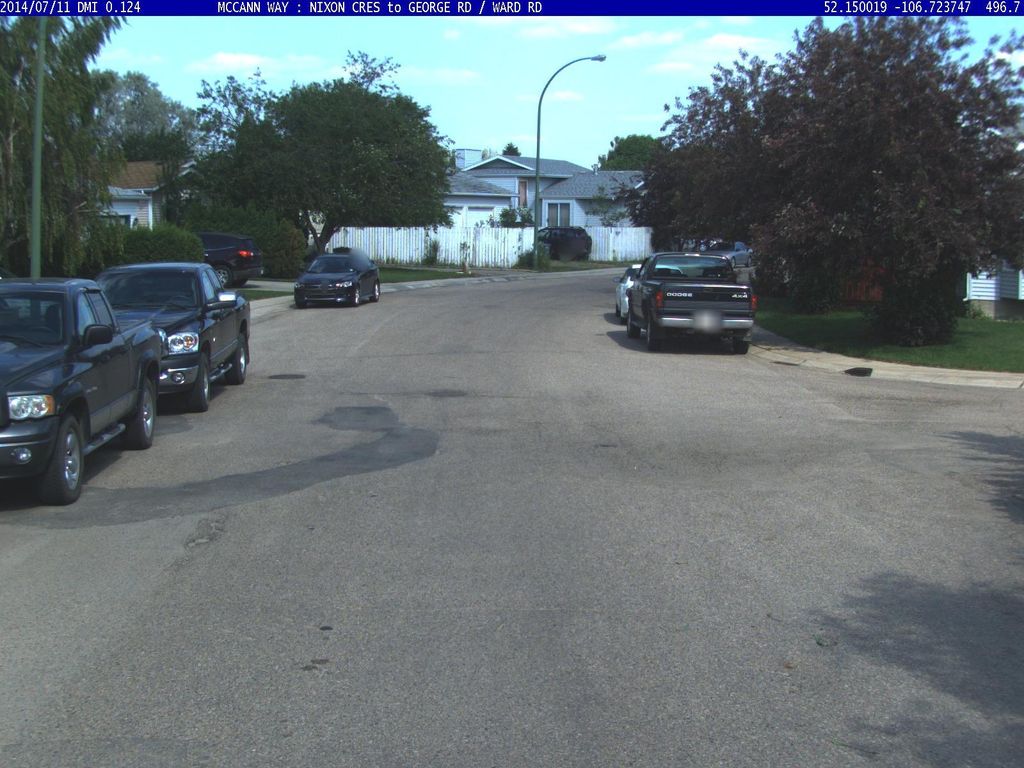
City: saskatoon